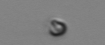
Label: nanoplankton_mix